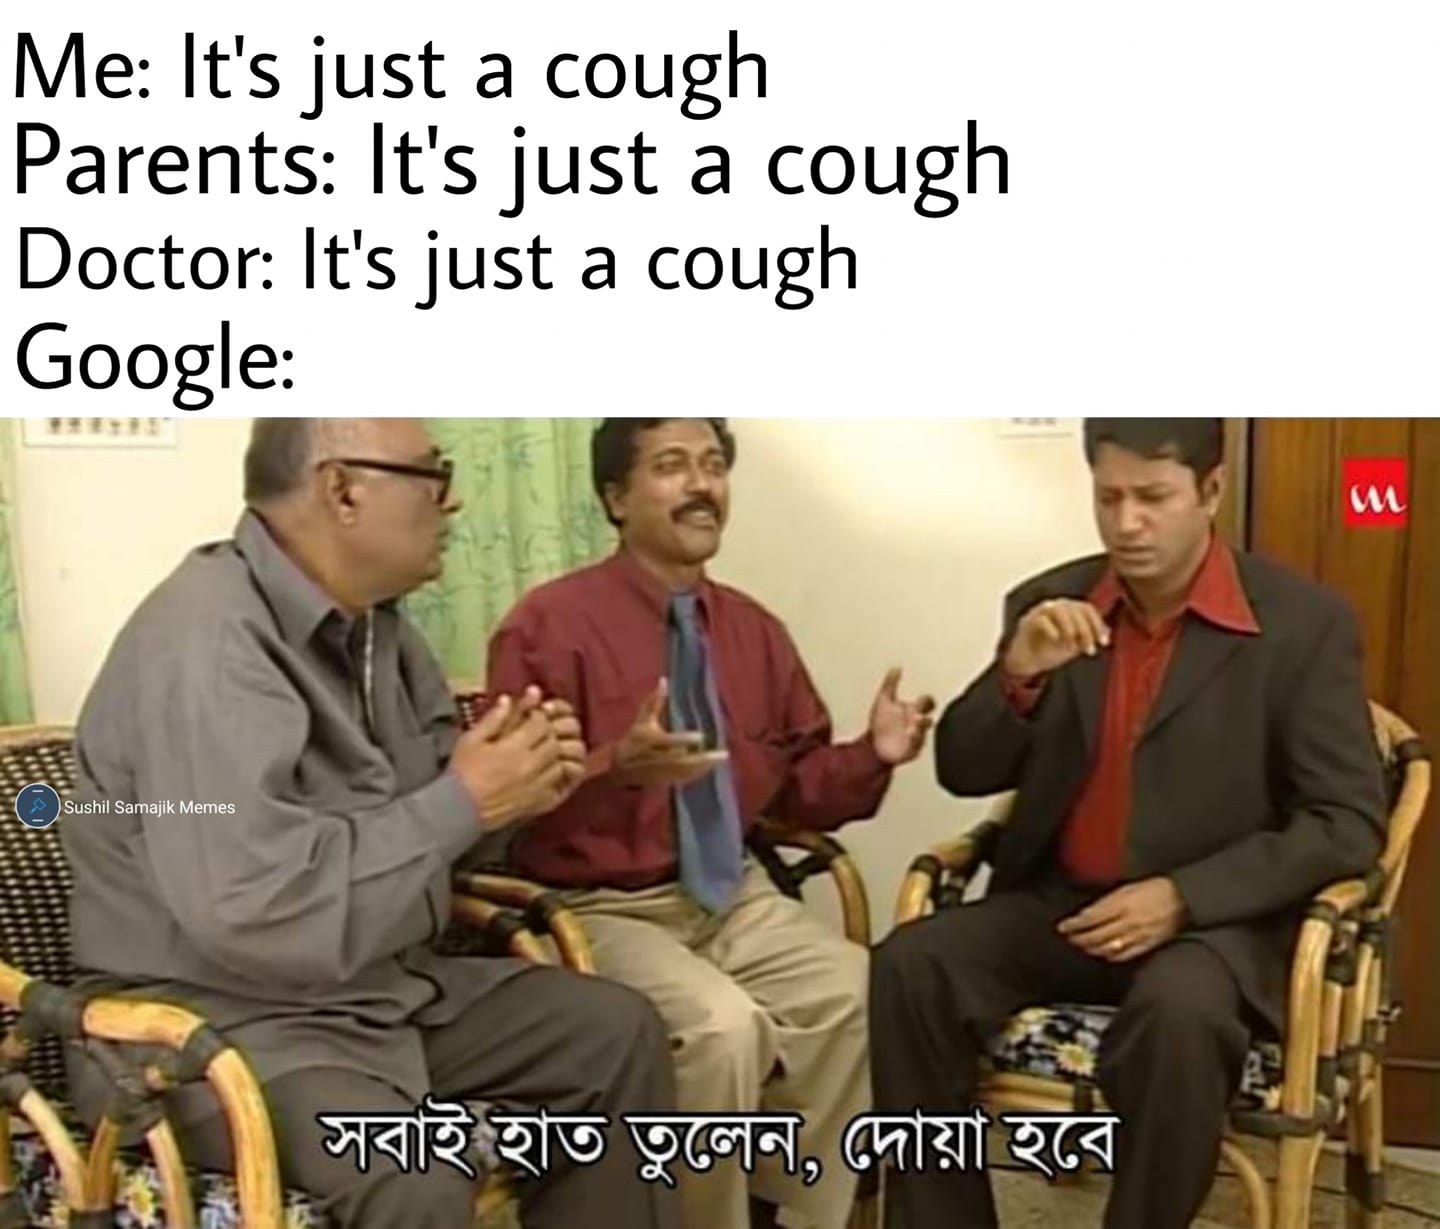
Caption: Me: It's just a cough   Parents : It's just a cough  Doctor: It's just a cough    Google:  সবাই হাত তুলেন , দোয়া হবে
Label: non-hate